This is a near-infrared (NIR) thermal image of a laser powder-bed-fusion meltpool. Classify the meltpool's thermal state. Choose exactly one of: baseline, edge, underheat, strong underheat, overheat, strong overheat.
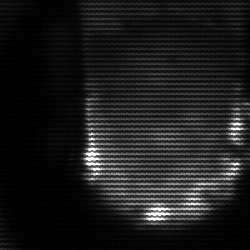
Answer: baseline